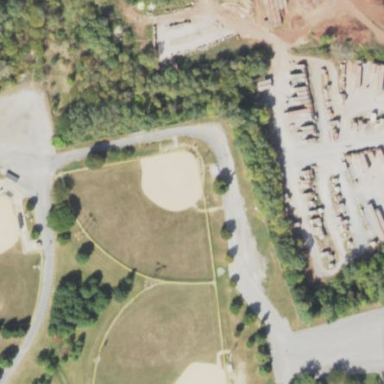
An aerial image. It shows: Softball pitch used for baseball games.